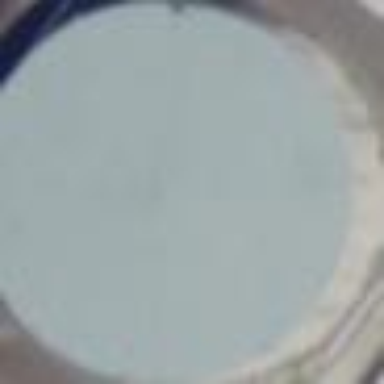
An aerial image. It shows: Storage tank building.